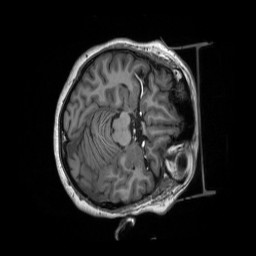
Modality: T1w
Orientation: axial
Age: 47
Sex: female
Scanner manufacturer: siemens
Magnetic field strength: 3 T
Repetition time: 2.53 s
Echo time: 0.00219 s